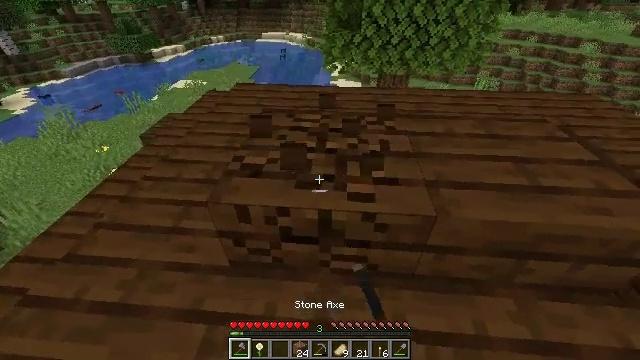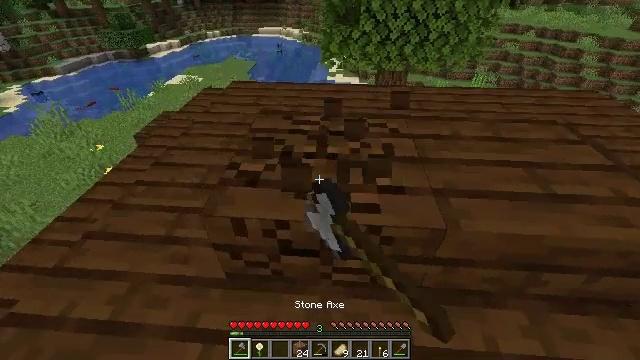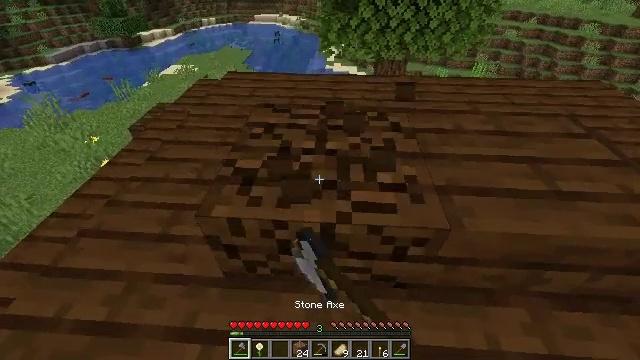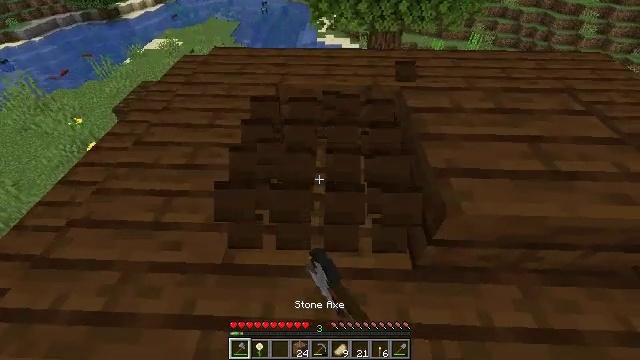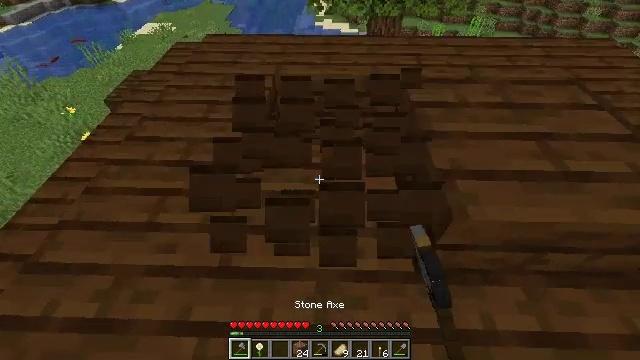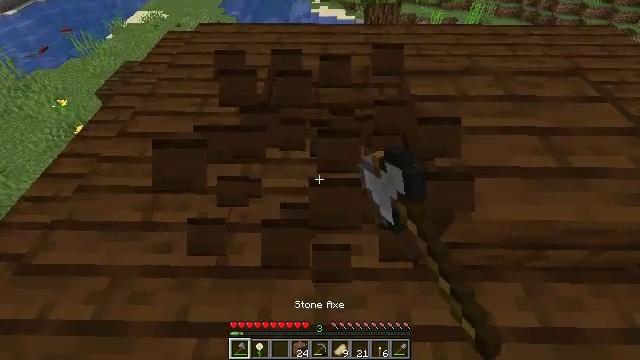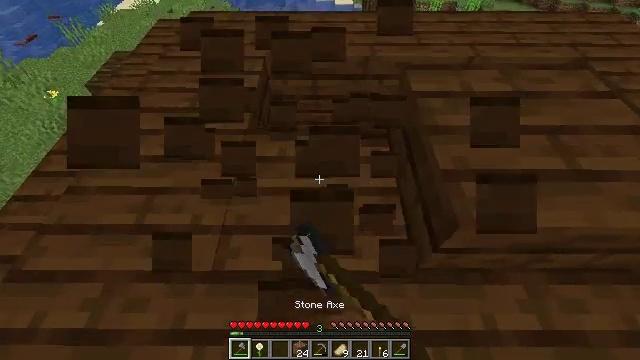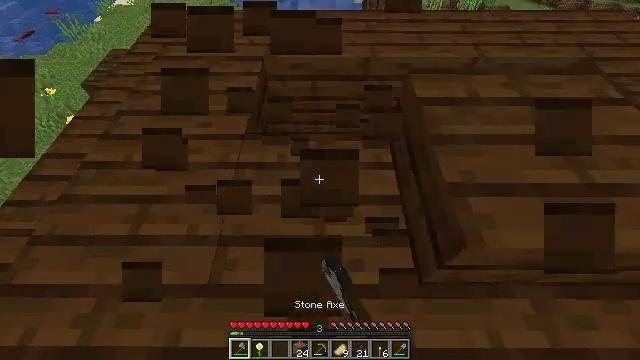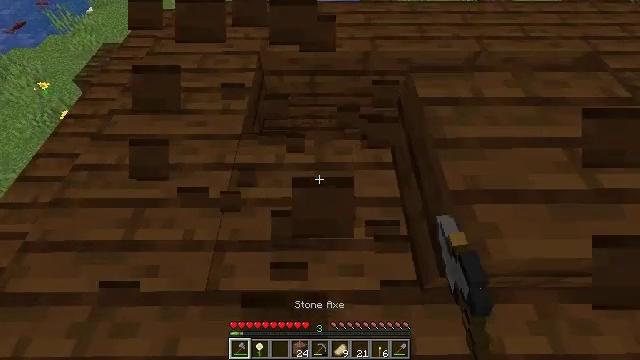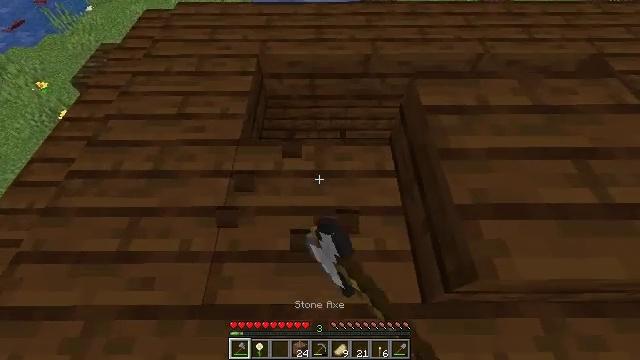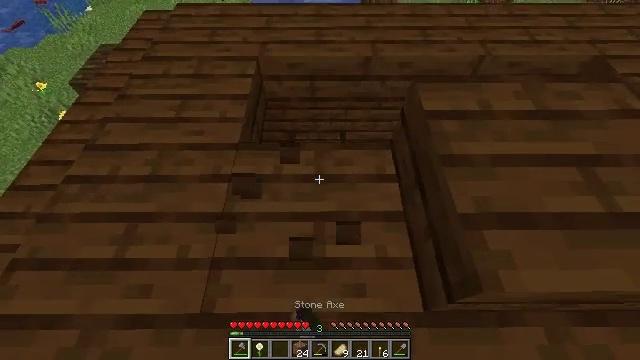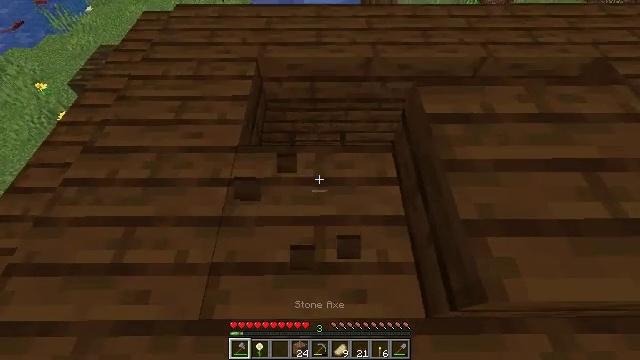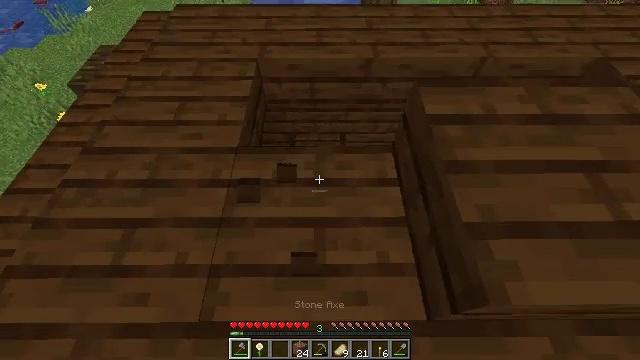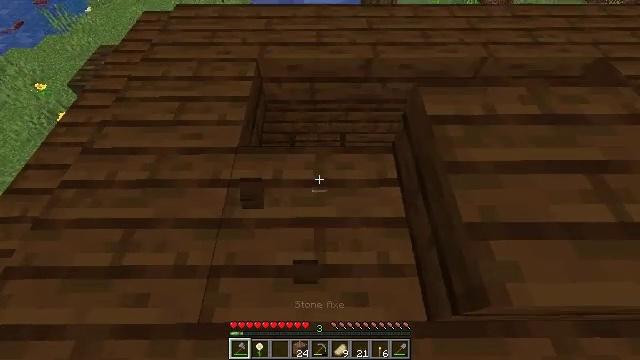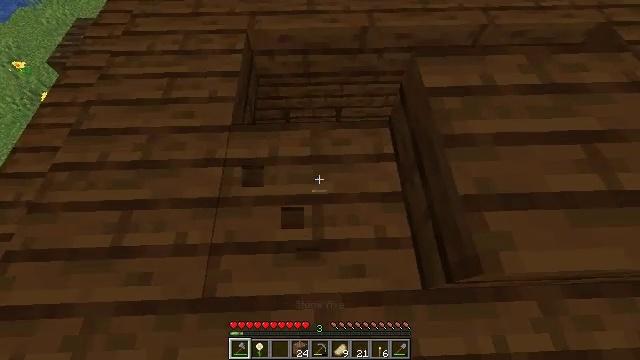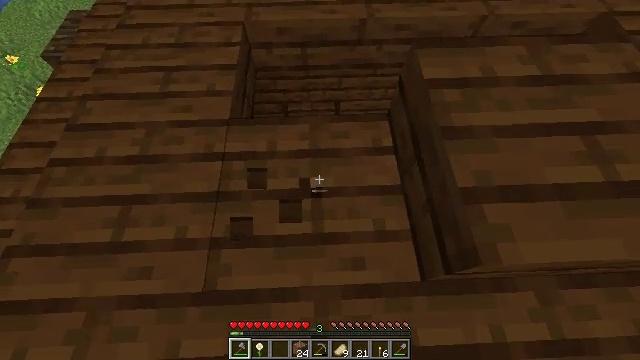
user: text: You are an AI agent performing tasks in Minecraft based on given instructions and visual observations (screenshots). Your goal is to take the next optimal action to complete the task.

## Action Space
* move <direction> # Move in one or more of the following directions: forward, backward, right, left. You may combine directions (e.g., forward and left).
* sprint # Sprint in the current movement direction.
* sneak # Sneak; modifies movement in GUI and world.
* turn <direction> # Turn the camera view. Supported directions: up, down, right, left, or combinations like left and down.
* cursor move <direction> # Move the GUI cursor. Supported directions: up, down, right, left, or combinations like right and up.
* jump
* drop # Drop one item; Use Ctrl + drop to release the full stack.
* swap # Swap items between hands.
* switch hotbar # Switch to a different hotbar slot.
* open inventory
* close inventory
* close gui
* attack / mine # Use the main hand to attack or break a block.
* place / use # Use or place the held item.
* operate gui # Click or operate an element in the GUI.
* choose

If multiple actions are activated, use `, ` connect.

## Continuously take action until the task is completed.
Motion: motion action
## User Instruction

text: Break the dark oak slab.
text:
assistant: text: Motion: move forward, sneak, attack / mine
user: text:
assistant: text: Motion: move forward, sneak, turn down, attack / mine
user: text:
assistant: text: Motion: move forward, sneak, turn right and down, attack / mine
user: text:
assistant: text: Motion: move forward, sneak, turn down, attack / mine
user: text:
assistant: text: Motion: move forward, sneak, turn down, attack / mine
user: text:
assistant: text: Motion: move forward, sneak, turn down, attack / mine
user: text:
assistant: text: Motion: move forward, sneak, attack / mine
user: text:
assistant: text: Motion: move forward, sneak, turn down, attack / mine
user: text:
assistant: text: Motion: move forward, sneak, attack / mine
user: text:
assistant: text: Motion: sneak, attack / mine
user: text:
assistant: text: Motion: sneak
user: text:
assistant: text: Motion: sneak
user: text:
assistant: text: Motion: sneak
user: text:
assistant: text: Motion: sneak, turn right and down, attack / mine
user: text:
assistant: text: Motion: sneak, turn down, attack / mine
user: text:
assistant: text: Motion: sneak, attack / mine
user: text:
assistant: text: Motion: sneak, attack / mine
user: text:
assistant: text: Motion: sneak, attack / mine
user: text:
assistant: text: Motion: sneak, attack / mine
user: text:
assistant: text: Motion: sneak, attack / mine
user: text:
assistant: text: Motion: sneak, attack / mine
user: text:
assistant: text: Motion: sneak, attack / mine
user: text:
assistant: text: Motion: sneak, attack / mine
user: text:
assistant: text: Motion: sneak, attack / mine
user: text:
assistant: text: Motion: sneak, attack / mine
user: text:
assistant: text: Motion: sneak, attack / mine
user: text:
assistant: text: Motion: sneak, attack / mine
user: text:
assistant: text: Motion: sneak, attack / mine
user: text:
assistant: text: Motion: sneak, attack / mine
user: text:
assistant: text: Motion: sneak, attack / mine